Interaction volume radius: 10 \u00c5
Interaction volume height: 25 \u00c5
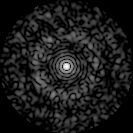
Disorder parameter: 0.8377